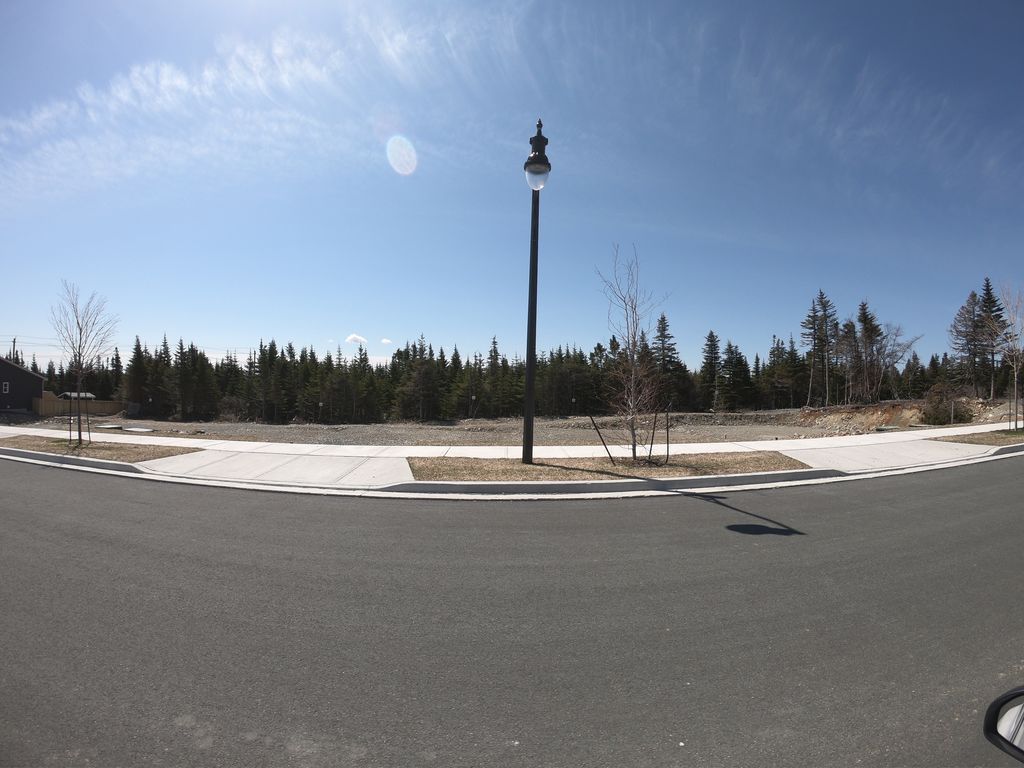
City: st_johns